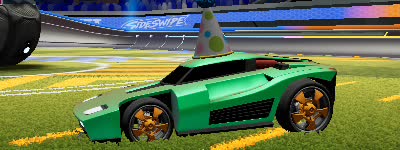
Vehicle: breakout